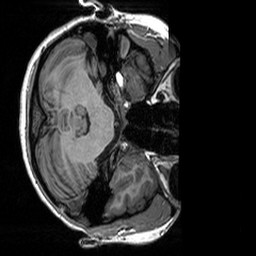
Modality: T1w
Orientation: axial
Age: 23
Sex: female
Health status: healthy
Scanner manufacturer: siemens
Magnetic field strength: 3 T
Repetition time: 2.3 s
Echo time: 0.00298 s